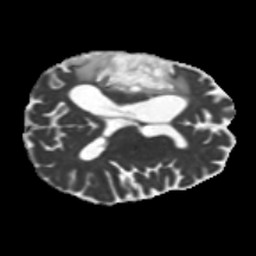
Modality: MD
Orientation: axial
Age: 64
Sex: male
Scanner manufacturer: siemens
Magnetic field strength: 3 T
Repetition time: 5.25 s
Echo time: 0.08 s